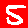
Digit: 5